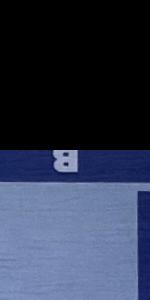
Label: Empty